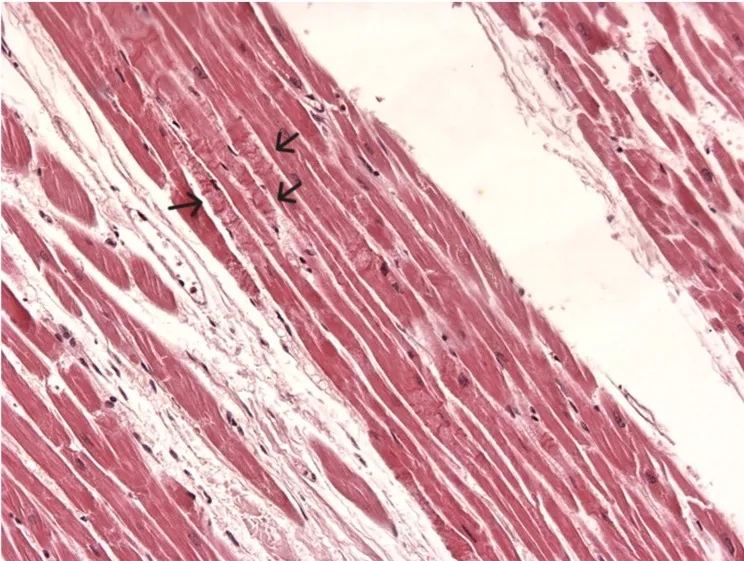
Hypercontracted myofibrils fragmentation and hypercontracted or coagulated sarcomeres (arrows) band formation. Absence of edema, hemorrhage, and myofiber vacuolization (H&E x 40).
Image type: pathology (h&e)